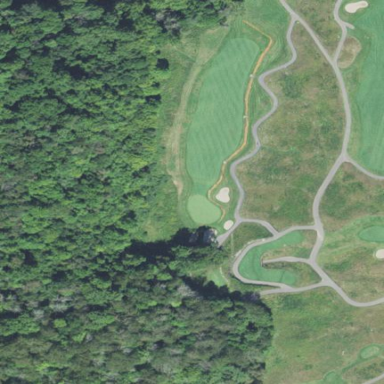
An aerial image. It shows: Area with grass used as rough in golf course.